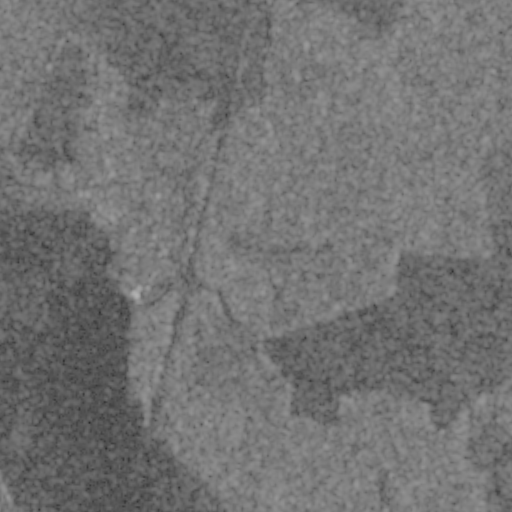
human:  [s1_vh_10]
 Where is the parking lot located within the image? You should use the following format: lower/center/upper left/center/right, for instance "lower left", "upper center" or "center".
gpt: The parking lot is located in the lower left of the image.
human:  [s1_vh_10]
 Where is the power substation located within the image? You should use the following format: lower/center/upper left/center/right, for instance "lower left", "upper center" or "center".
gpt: The power substation is located in the center left of the image.
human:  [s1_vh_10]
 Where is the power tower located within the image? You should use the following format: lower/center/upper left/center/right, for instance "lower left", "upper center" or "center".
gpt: The power tower is located in the right of the image.
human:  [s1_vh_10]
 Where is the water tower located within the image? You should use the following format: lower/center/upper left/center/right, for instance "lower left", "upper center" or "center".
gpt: The water tower is located in the center of the image.
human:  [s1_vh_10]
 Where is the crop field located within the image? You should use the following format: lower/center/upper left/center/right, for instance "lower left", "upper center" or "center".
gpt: There is no crop field in the image.

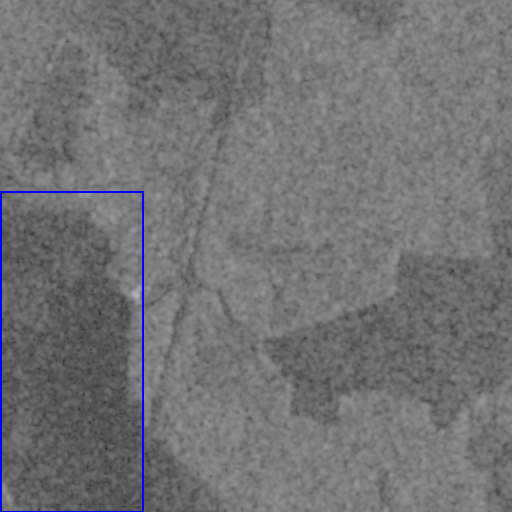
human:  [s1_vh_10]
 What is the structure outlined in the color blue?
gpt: The structure outlined in blue is a crop field.
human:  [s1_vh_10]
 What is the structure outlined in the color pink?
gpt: There is no pink outline.